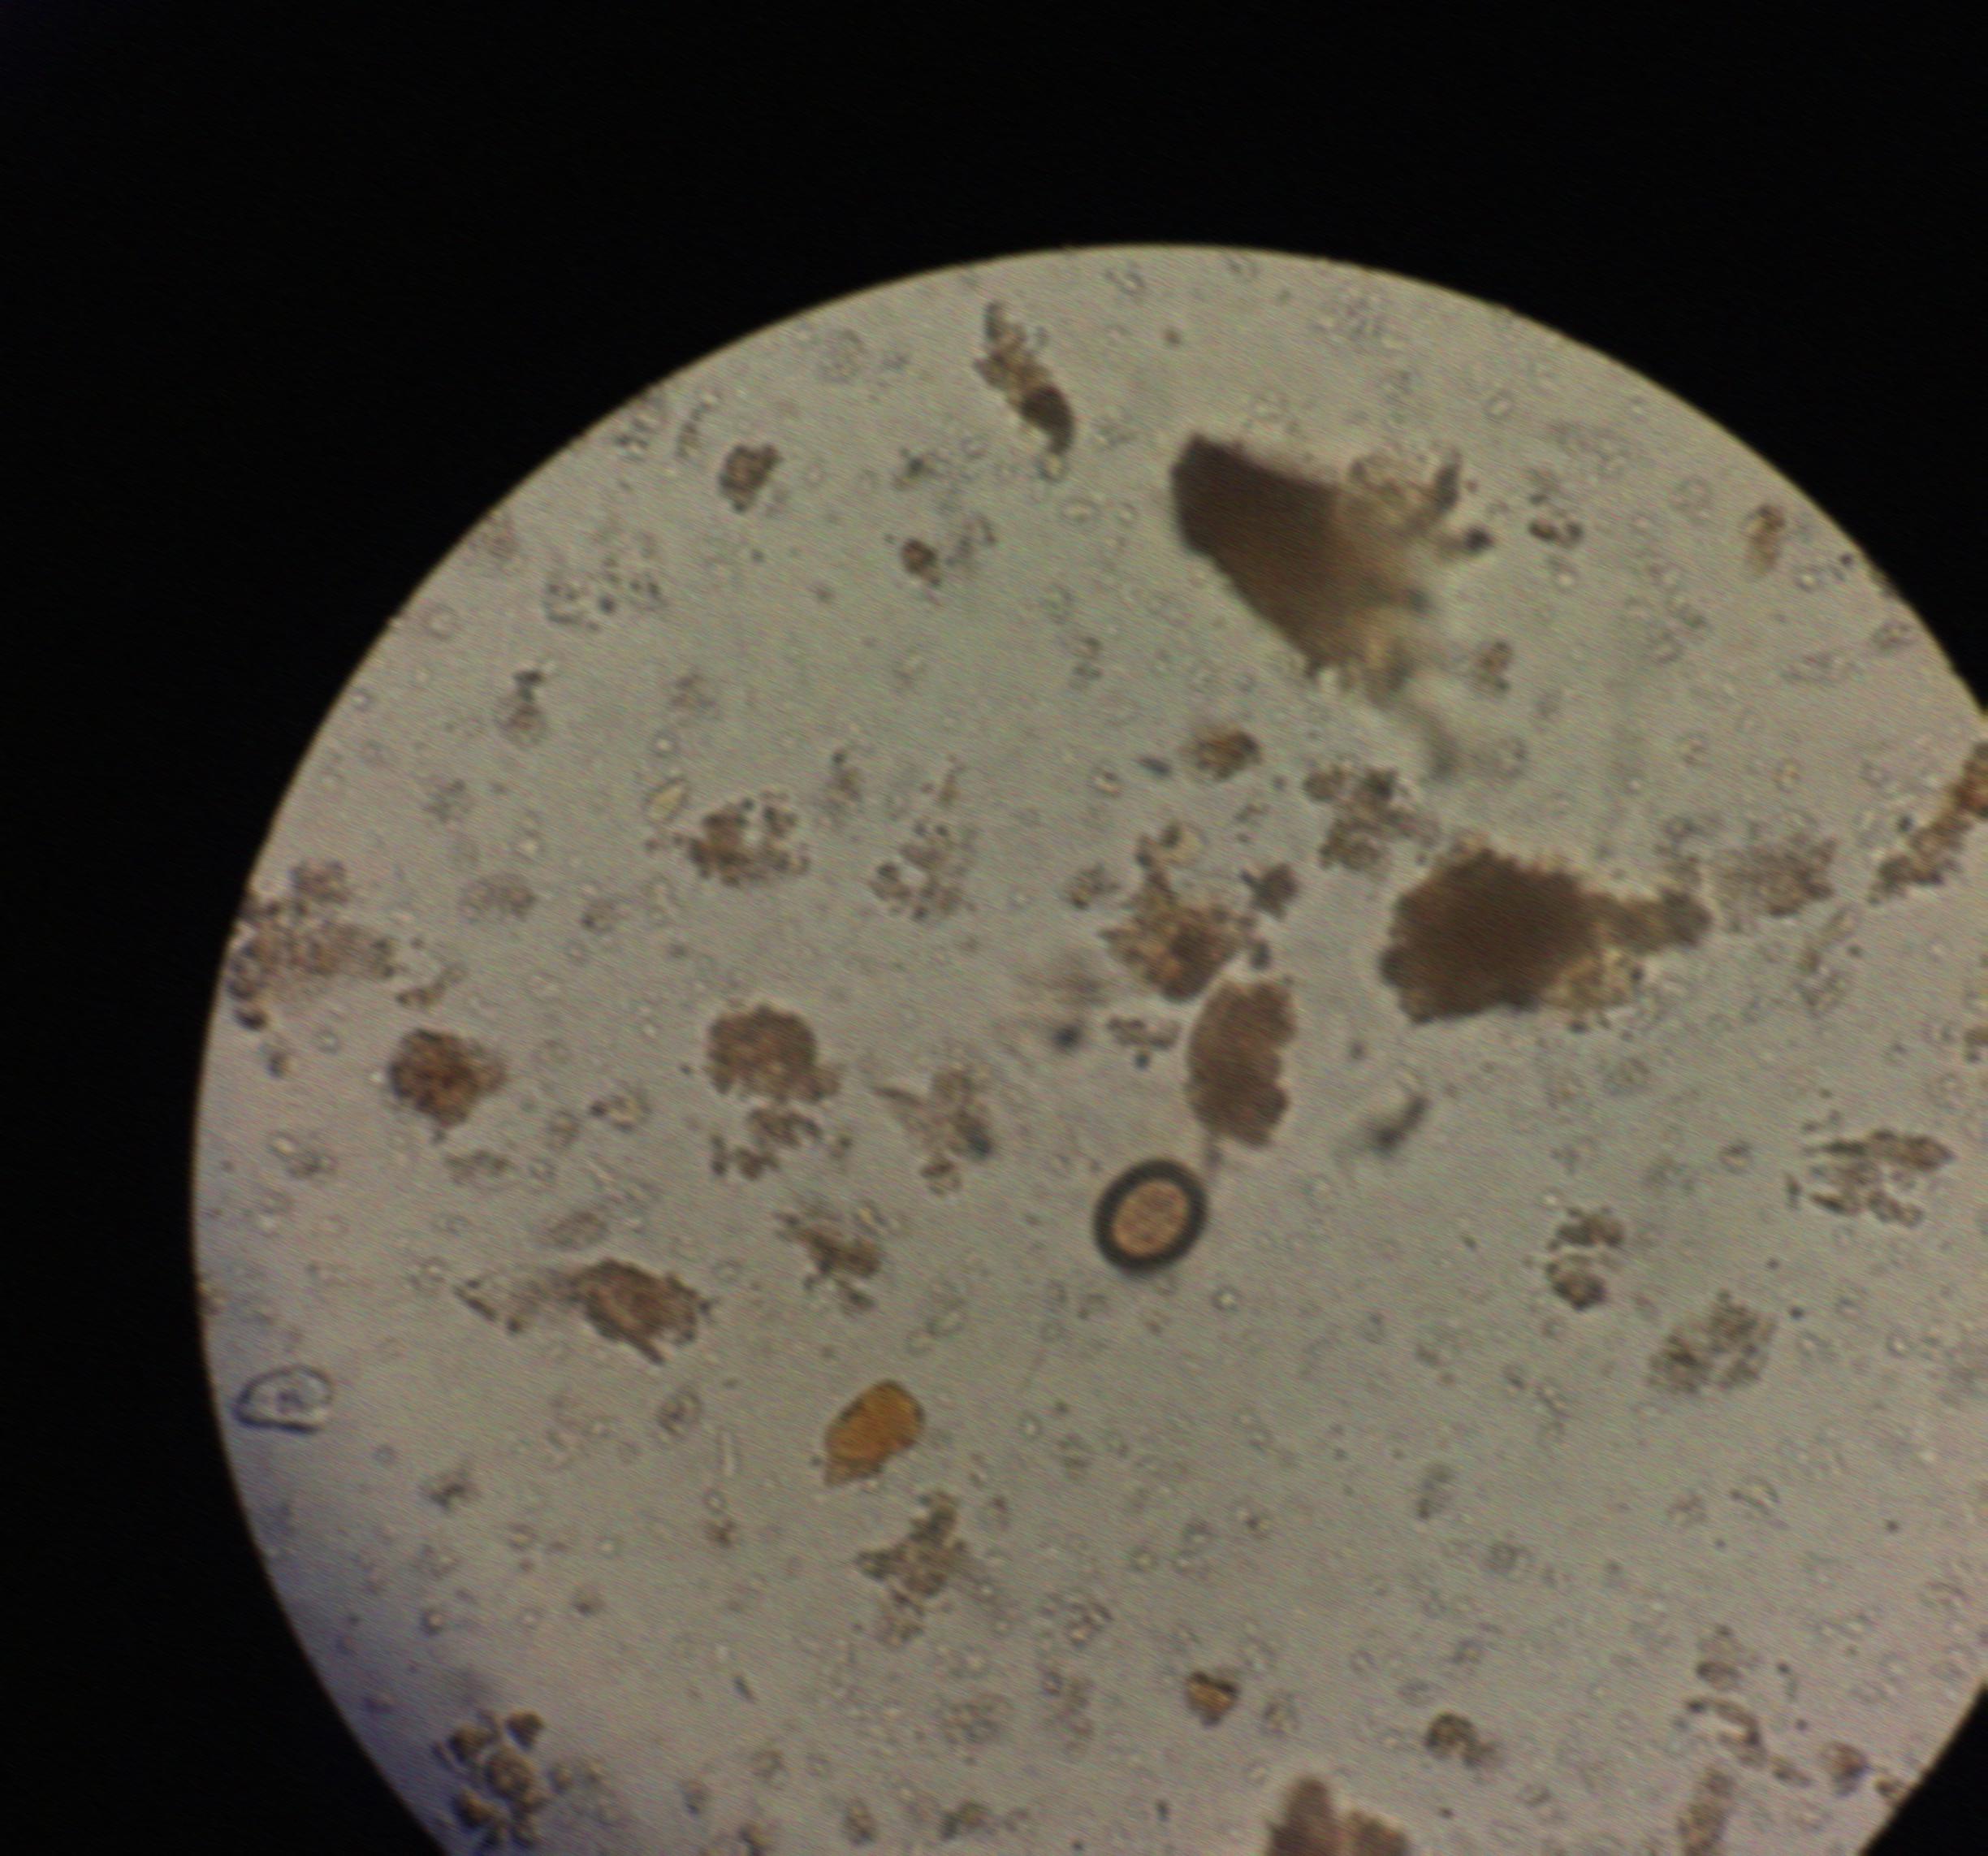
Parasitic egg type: Taenia spp. egg